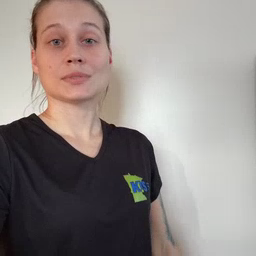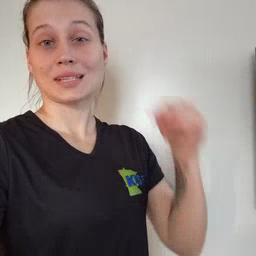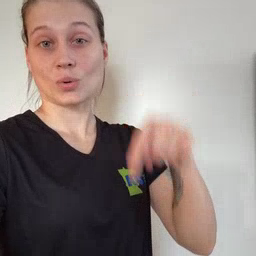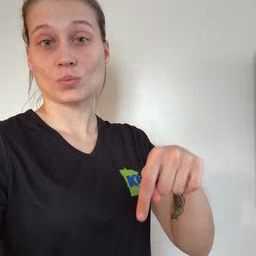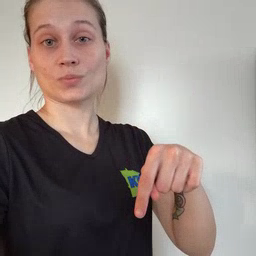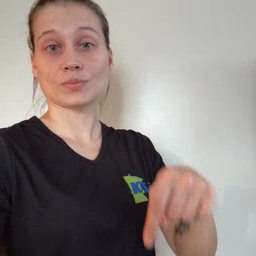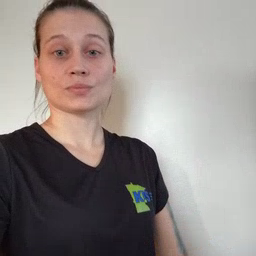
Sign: down